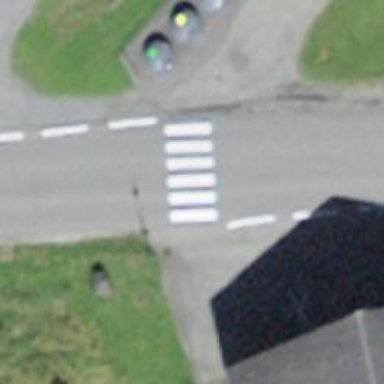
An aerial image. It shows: Public transport stop position.